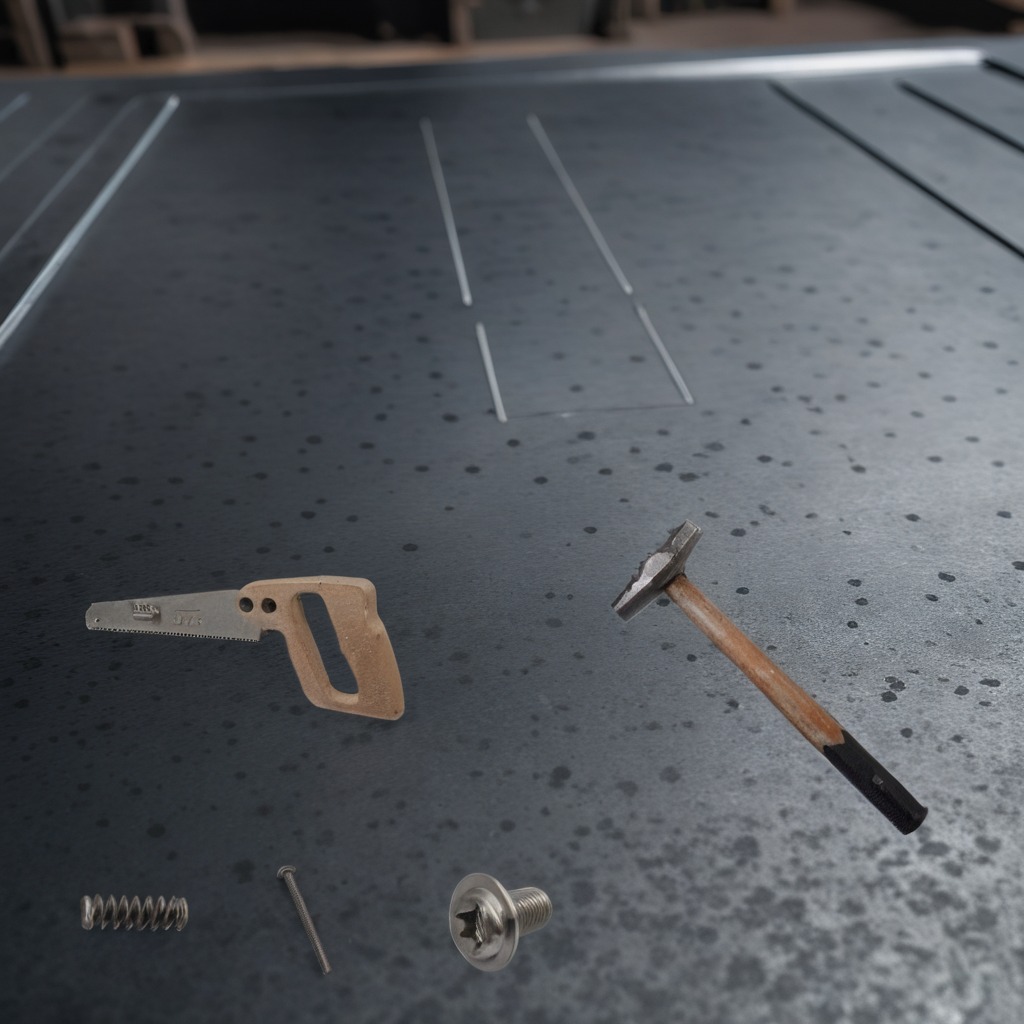
A metal machine screw, a hammer, an iron nail, a coiled metal spring, and a handheld metal saw are lying on the cold steel table.